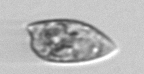
Label: Prorocentrum_dentatum